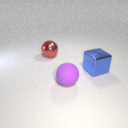
large red metal sphere behind large blue metal cube